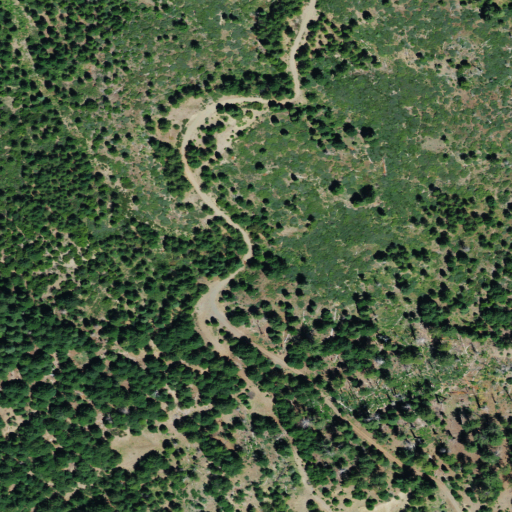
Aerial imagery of mountain in California named Big Hunter containing grassland, open development, shrub, evergreen forest, and low intensity development